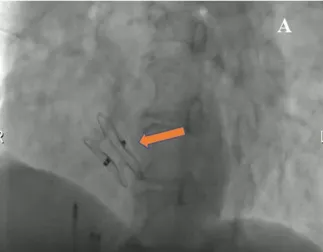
Cardioangiography (CAG) images demonstrating the closure with a Pushi septal occluder device. (A) CAG image visualized the position of a Pushi septal occluder device during the operation (arrow).
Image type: radiology (x_ray)